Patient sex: M
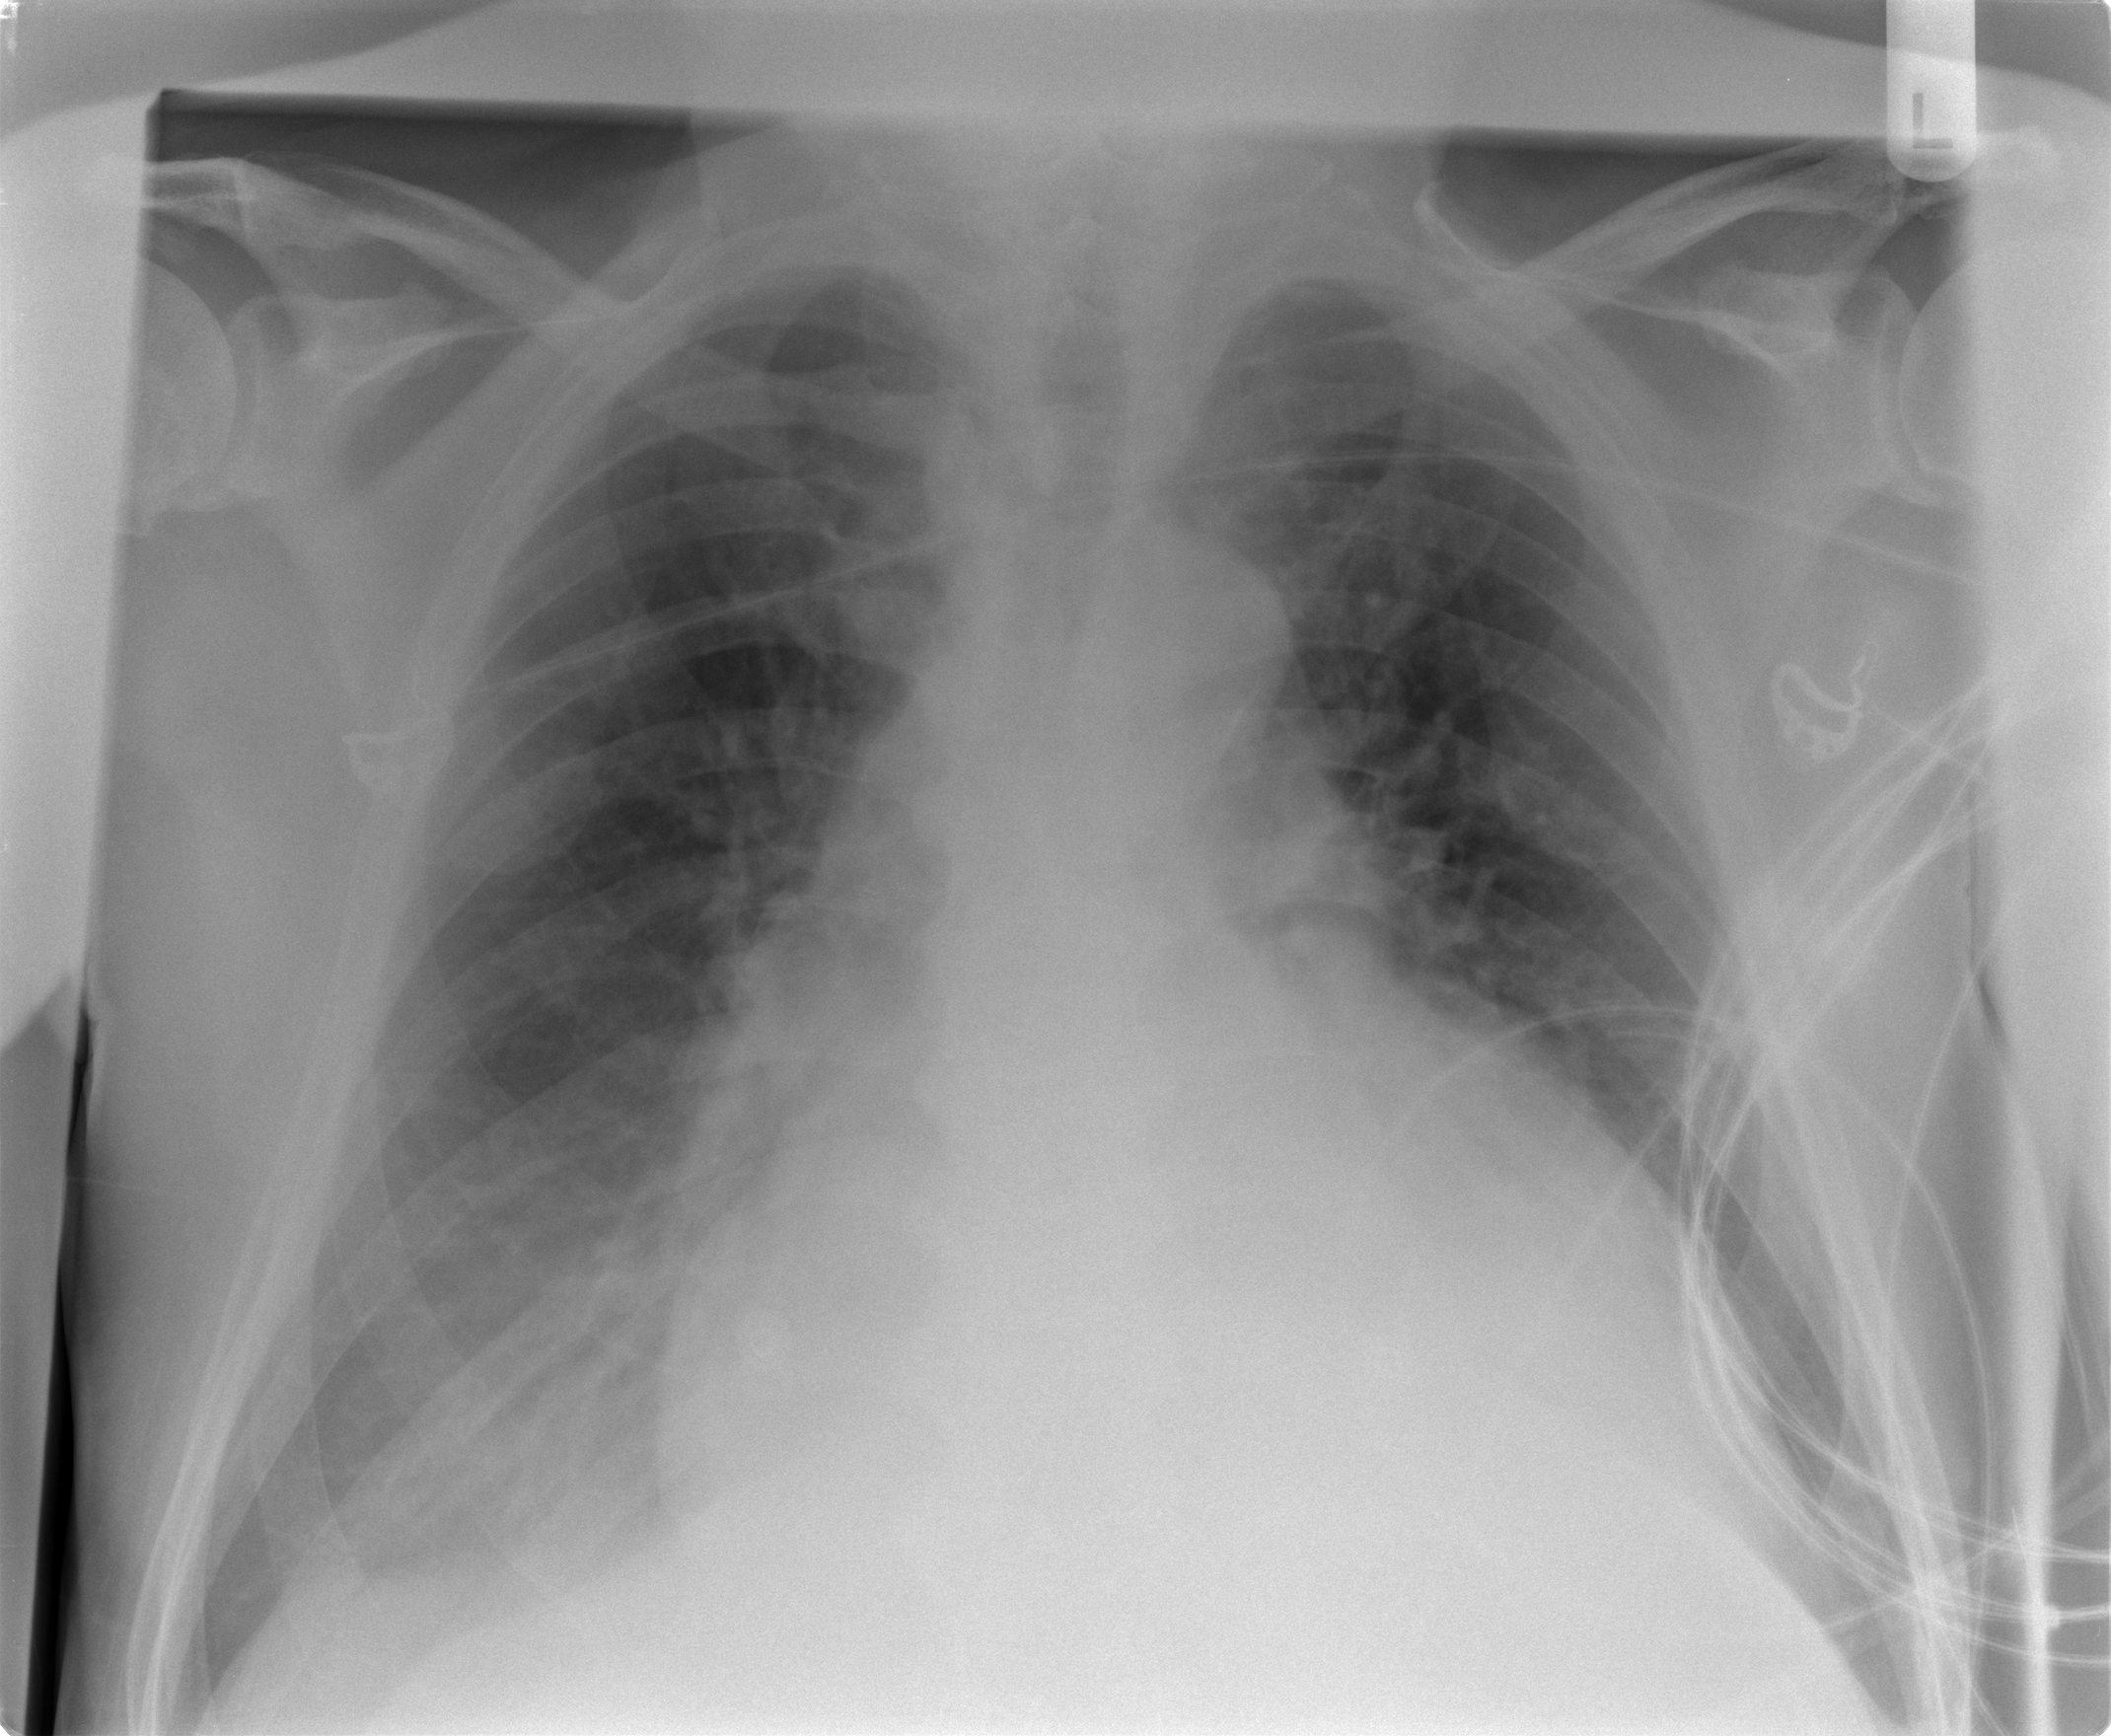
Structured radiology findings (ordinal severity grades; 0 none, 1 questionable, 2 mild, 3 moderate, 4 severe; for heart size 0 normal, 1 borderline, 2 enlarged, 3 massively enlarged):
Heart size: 3
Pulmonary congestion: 1
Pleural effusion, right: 0
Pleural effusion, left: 0
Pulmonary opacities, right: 0
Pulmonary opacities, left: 0
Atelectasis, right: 2
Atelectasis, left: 2